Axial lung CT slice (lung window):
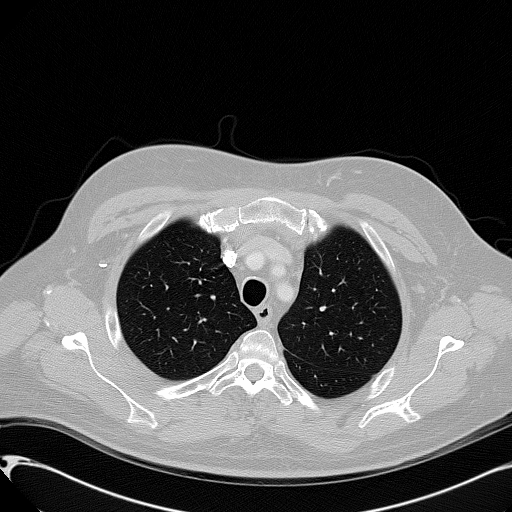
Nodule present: no